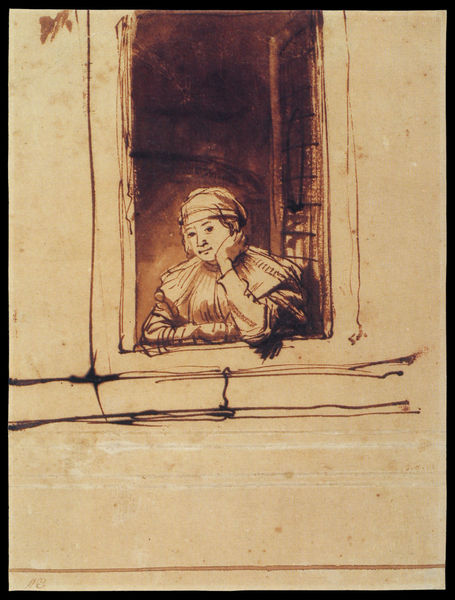
Titel: Saskia im offenen Fenster
Künstler: Harmensz van Rijn Rembrandt
Institution: Rotterdam, Museum Boymans-van-Beuningen
Schlagwörter: feder, hand, kopf, schatten, braun, ellbogen, fenster, frau, kleid, mund, raum, skizze, zeichnung, zimmer, ausblick, blick, haus, tuch, haube, wand, arm, augen, dienerin, kragen, rahmen, ärmel, blicken, schauen, gitter, mutter, blatt, schultern, magd, papier, studie, verträumt, warten, striche, tusche, fensterladen, haken, denken, fensterrahmen, radierung, lithografie, hausfrau, tinte, sims, junger mann, scharnier, aufgestützt, riss, wan, fensterriegel, fenstergucker, hs, exterior